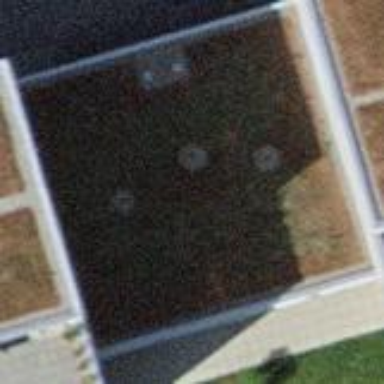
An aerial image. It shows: Flat-roofed apartment building.